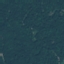
Land use / land cover: Forest